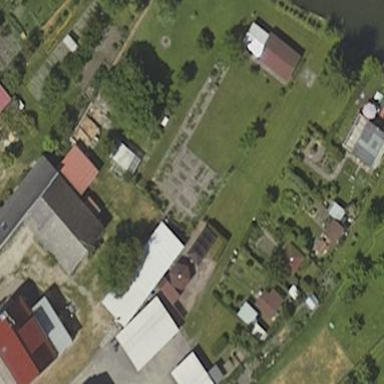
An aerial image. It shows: Garden within residential area.